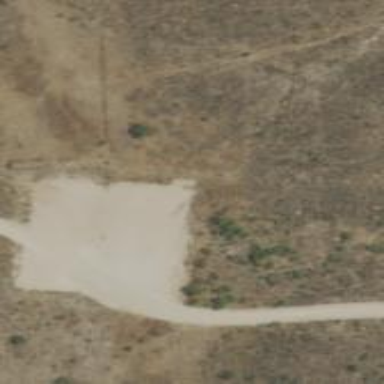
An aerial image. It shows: Natural area covered with sand.